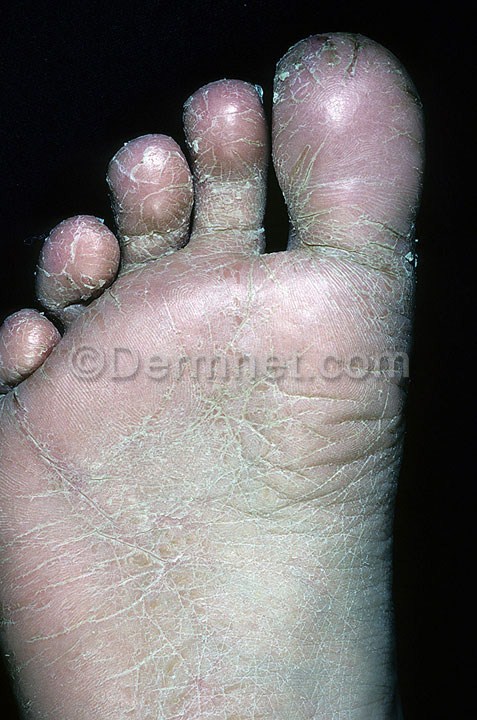
Disease: Eczema Photos